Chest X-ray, PA view. Patient: 41 years old, sex F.
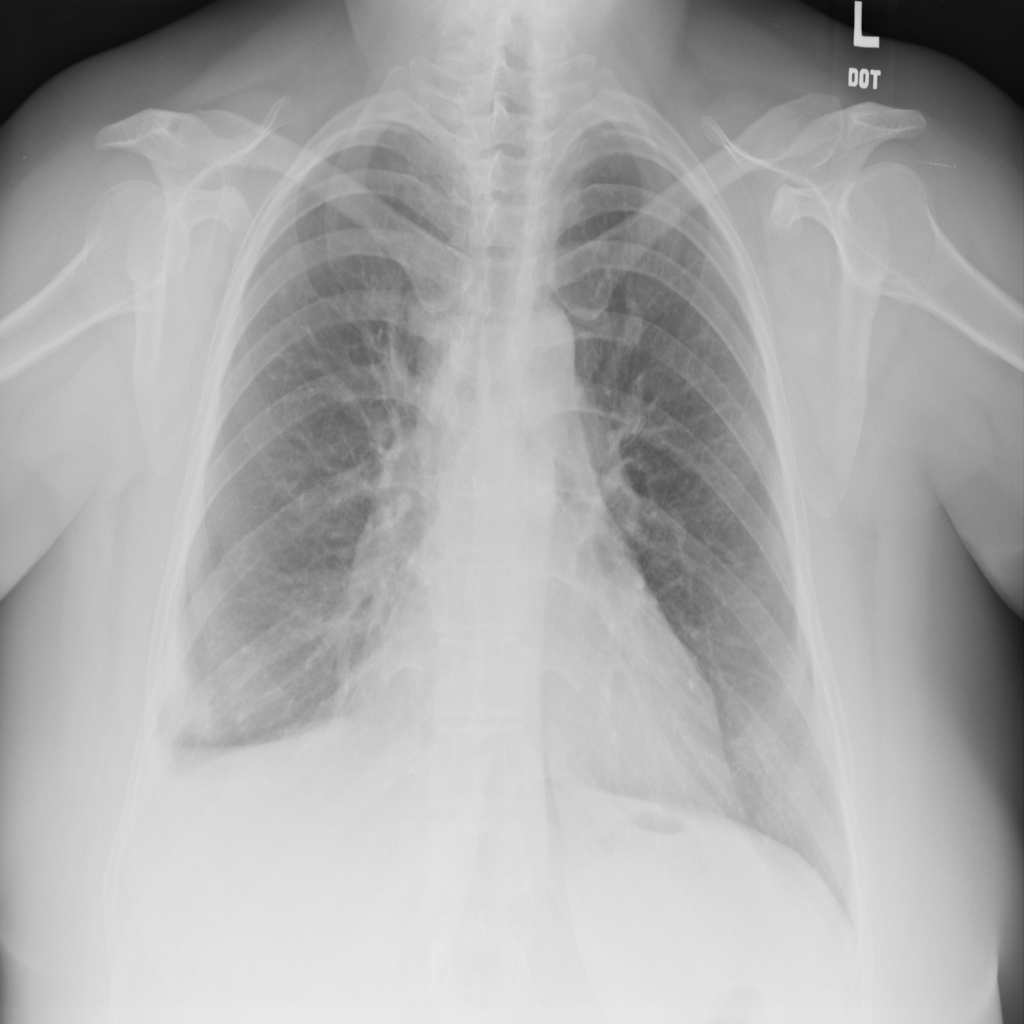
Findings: Consolidation